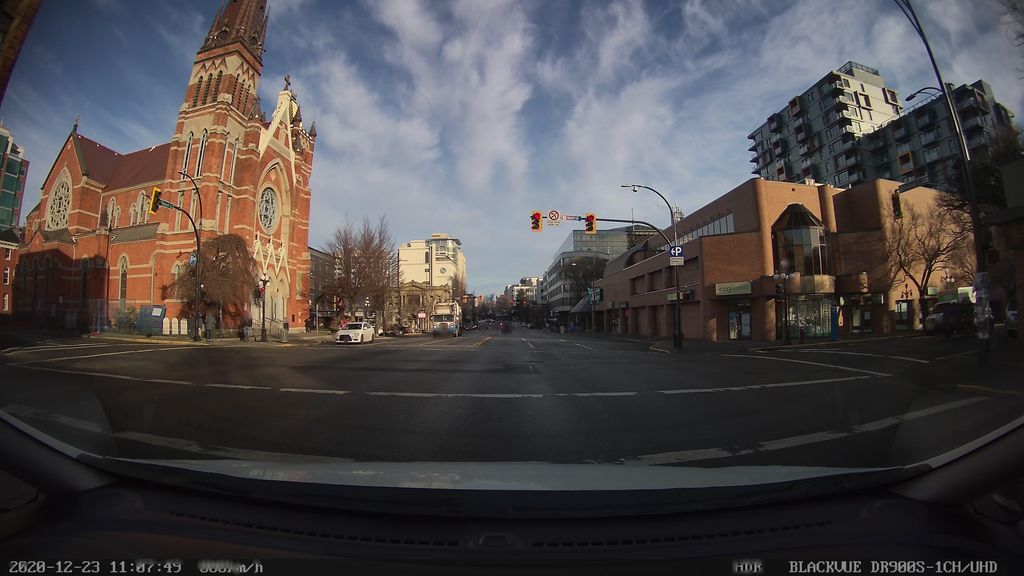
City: victoria